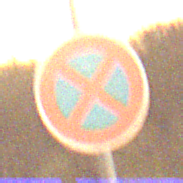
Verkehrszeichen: AbsolutesHalteverbot
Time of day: Night
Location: Outdoor (Nature)
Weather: Clear
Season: NotSpecified
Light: Natural